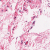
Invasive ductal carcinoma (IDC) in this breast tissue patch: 0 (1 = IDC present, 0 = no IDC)